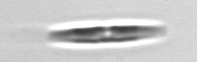
Label: pennate